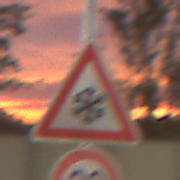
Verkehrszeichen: SchneeOderEisglaette
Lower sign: Geschwindigkeit20
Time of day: SunriseSunset
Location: Outdoor (Urban)
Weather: PartlyCloudy
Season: NotSpecified
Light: Artificial